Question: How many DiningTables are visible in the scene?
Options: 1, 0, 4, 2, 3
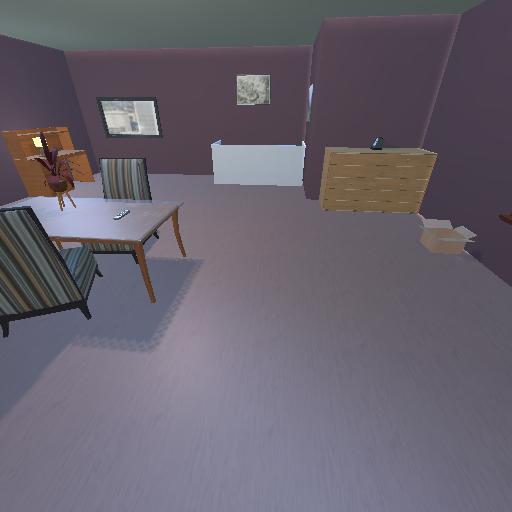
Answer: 1